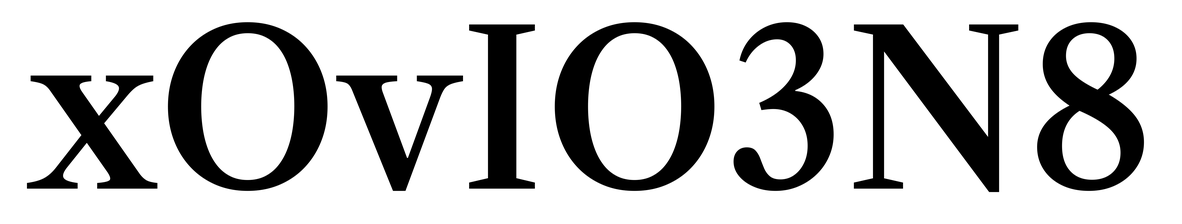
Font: LibreCaslonText_Medium